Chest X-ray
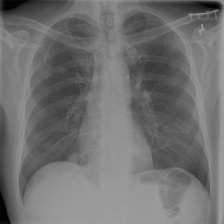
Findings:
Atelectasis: negative
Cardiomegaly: negative
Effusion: negative
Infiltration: negative
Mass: negative
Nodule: negative
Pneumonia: negative
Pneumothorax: negative
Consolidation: negative
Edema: negative
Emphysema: negative
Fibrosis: negative
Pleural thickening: negative
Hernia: negative